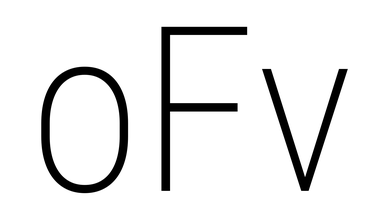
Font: Roboto_Condensed_ExtraLight